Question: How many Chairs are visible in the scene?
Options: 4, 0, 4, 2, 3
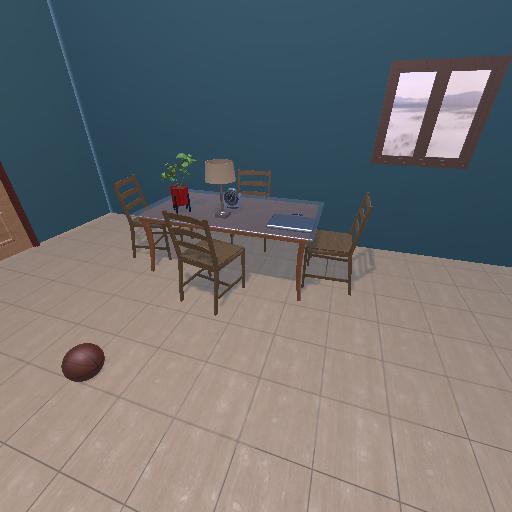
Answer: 4